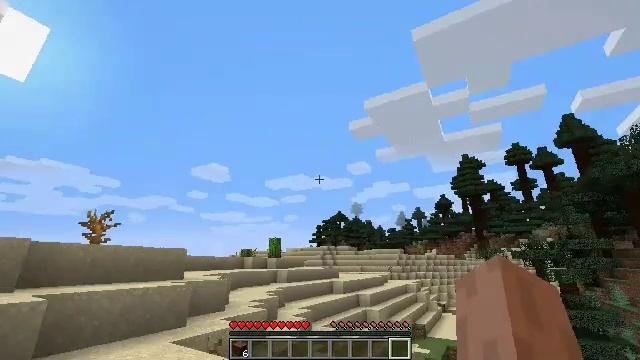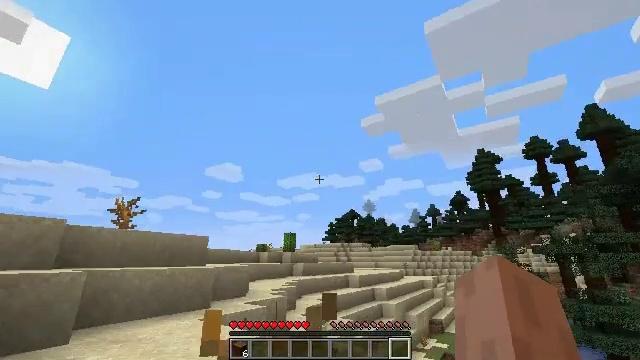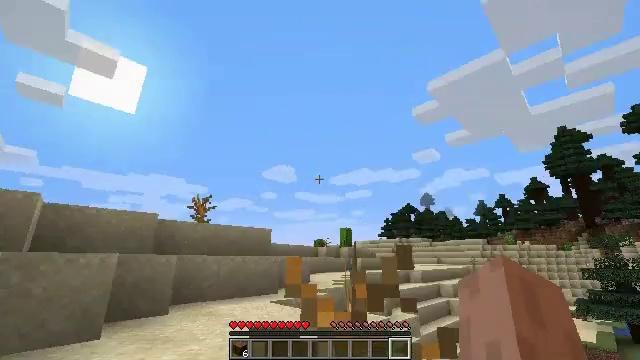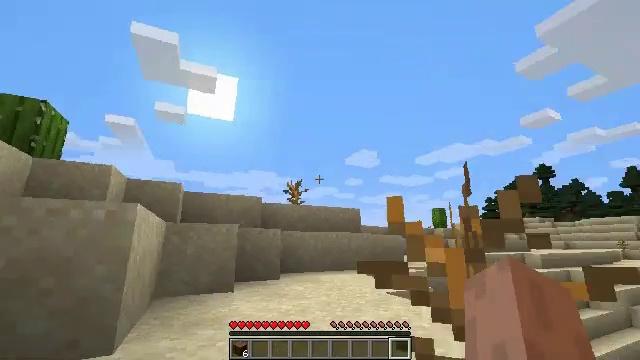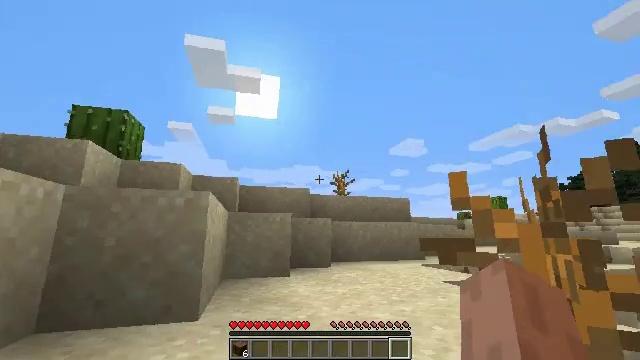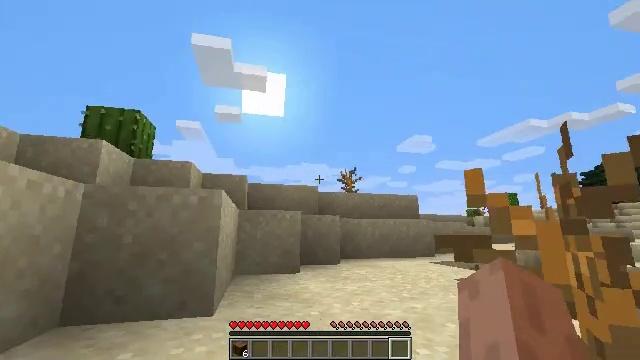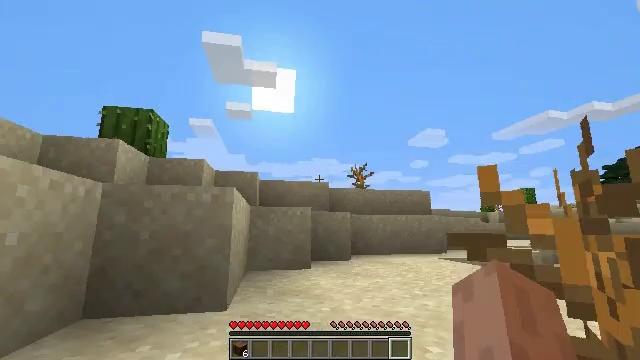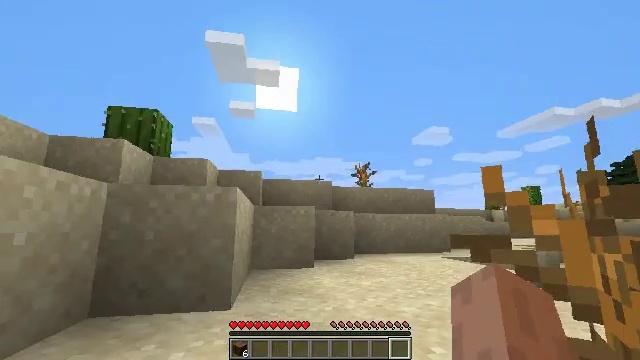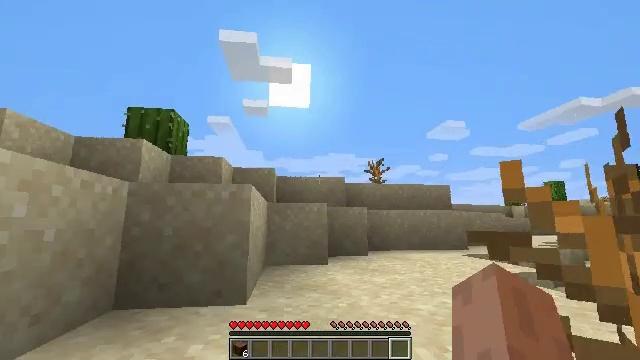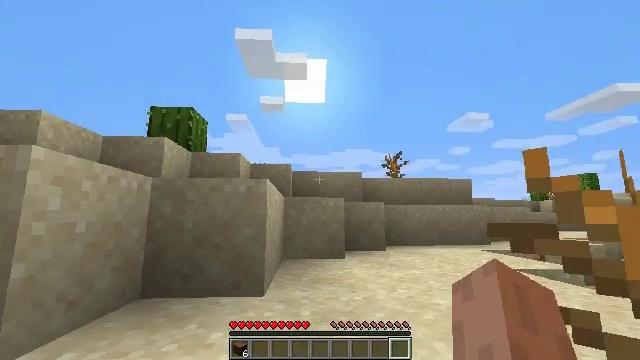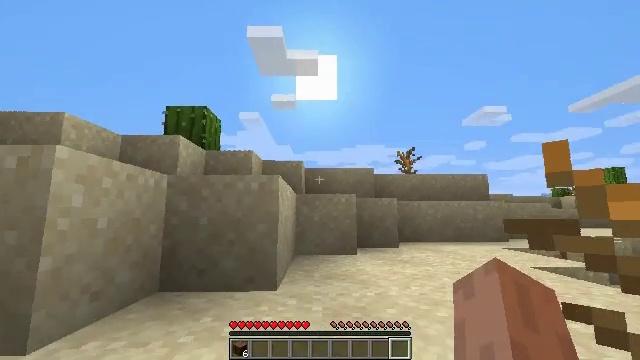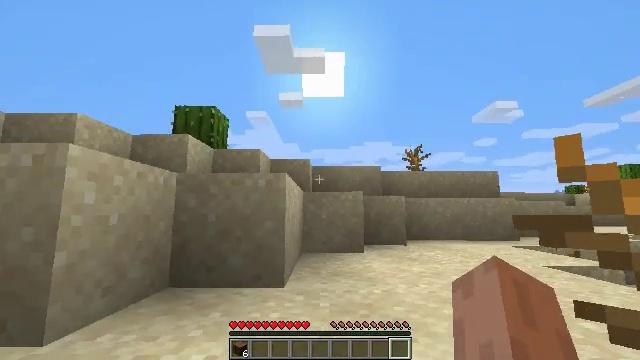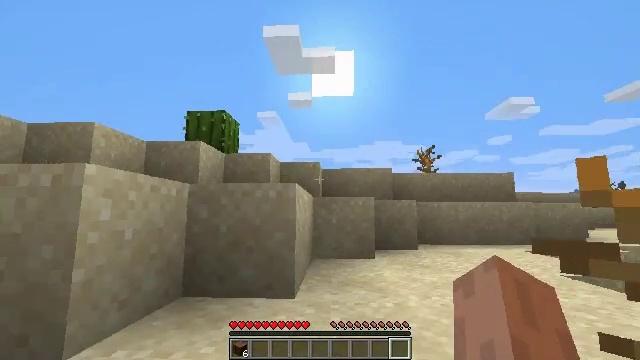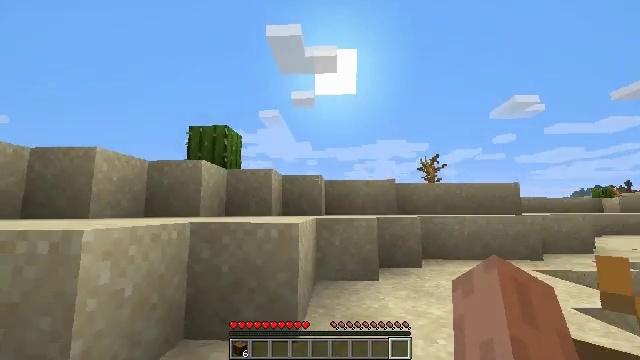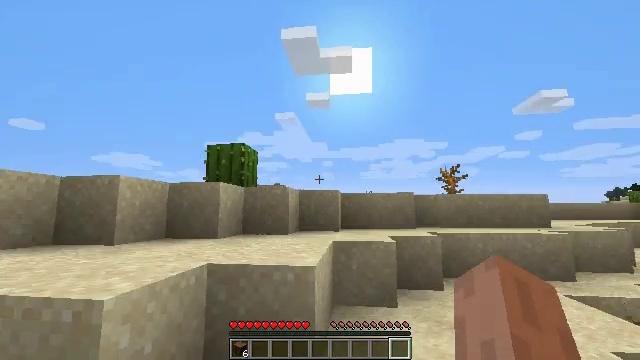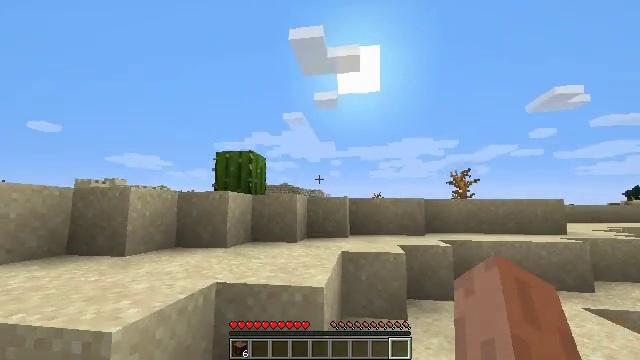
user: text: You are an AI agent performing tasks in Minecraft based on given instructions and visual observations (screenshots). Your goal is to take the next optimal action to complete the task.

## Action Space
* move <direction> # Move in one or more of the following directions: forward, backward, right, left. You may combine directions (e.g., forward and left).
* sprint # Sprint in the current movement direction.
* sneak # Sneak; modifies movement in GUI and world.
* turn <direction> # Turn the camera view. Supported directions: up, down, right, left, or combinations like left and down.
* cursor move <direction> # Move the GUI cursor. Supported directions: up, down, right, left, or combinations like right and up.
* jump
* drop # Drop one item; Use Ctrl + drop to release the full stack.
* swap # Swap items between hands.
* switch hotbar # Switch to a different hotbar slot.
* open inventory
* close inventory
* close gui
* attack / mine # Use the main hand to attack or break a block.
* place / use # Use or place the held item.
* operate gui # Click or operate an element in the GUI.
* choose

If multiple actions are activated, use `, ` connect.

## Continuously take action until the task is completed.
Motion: motion action
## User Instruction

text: Break the cactus block.
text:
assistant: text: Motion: move left, turn left
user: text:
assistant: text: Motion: move left, turn left
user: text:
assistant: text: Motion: move left, turn left and down
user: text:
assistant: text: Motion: move left, turn left and down
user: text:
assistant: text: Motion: move left, turn left
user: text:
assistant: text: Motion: move forward and move left, turn left
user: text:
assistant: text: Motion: move forward and move left
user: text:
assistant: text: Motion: move forward, turn left
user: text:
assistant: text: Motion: move forward, turn left and down
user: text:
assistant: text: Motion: move forward, turn left
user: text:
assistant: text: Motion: move forward, turn left
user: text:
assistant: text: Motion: move forward, turn left, jump
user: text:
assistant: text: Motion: move forward, jump
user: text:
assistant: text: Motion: move forward, turn left, jump
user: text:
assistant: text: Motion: move forward, turn left
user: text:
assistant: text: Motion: move forward, turn left
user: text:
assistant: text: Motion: move forward, turn left
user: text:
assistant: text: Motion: move forward, turn left
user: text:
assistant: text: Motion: move forward, turn left
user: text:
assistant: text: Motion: move forward, turn left
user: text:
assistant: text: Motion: move forward, turn left
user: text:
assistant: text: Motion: move forward, turn left
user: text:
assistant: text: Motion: move forward, turn left
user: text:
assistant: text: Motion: move forward, turn left
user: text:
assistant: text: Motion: move forward, turn left, jump
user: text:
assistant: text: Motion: move forward, jump
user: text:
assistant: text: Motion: move forward, jump
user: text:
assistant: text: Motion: move forward, turn down, jump
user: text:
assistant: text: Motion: move forward, jump
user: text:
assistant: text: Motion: move forward, jump